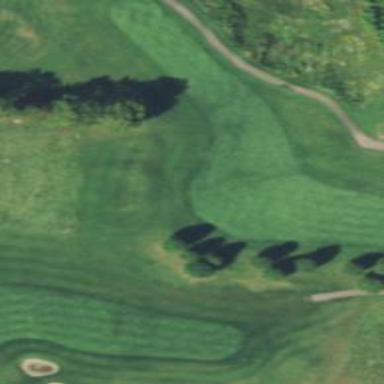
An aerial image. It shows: Grassy area designated as golf fairway.